Question:
I have read all the documents, I have read many stuff in stackoverflow as well as other places.
But still I cant get my foot out of this mud. I have made an app which up till now, I tested on my Nexus 5. Now as it is almost completed, I want to make it compatible with varous phones, and hence varous screen sizes.
When I tested my app on Nexus S (it is 4" / 400 x 800) everything appeared large and nothing fit in the screen as expected. So I created another layout named layout-small and adjusted the font sizes and all that. But again in Nexus S, the layout from default layout folder was used and not from the layout-small folder.
Can anyone please spend a couple of minutes to explain me this "Multiple screen sizes support" and what is the best approach to do so??
Thank you
Default layout folder :
'''
<LinearLayout xmlns:android="http://schemas.android.com/apk/res/android"
android:orientation="vertical"
android:layout_width="match_parent"
android:layout_height="match_parent"
android:padding="25sp"
android:background="#009688">
<RelativeLayout
android:layout_weight="0.5"
android:orientation="vertical"
android:layout_width="match_parent"
android:layout_height="0sp"
android:id="@+id/linear">
<TextView
android:layout_marginTop="35sp"
android:id="@+id/mission"
android:layout_width="match_parent"
android:layout_height="wrap_content"
android:text="MISSION"
android:textColor="#ffffff"
android:textSize="65sp"
android:gravity="center_horizontal"/>
<TextView
android:layout_below="@+id/mission"
android:id="@+id/notimpossible"
android:layout_width="match_parent"
android:layout_height="wrap_content"
android:text="NOT IMPOSSIBLE"
android:textColor="#ffffff"
android:textStyle="bold"
android:textSize="35sp"
android:gravity="center_horizontal"/>
</RelativeLayout>
<RelativeLayout
android:padding="10sp"
android:layout_weight="0.5"
android:layout_width="match_parent"
android:layout_height="0sp"
android:layout_below="@+id/linear">
<TextView
android:id="@+id/random_main"
android:textSize="20sp"
android:textColor="@color/white"
android:layout_width="match_parent"
android:layout_height="wrap_content"/>
</RelativeLayout>
<TextView
android:id="@+id/ahead"
android:clickable="true"
android:layout_marginBottom="35sp"
android:layout_width="wrap_content"
android:layout_height="wrap_content"
android:layout_alignParentBottom="true"
android:text="Go Ahead! "
android:textSize="23sp"
android:textColor="@drawable/text_focus_white"
android:layout_marginRight="8sp"
android:layout_gravity="right"/>
</LinearLayout>
'''
layout-small folder (with smaller font sizes and paddings)
'''
<LinearLayout xmlns:android="http://schemas.android.com/apk/res/android"
android:orientation="vertical"
android:layout_width="match_parent"
android:layout_height="match_parent"
android:padding="10sp"
android:background="#009688">
<RelativeLayout
android:layout_weight="0.5"
android:orientation="vertical"
android:layout_width="match_parent"
android:layout_height="0sp"
android:id="@+id/linear">
<TextView
android:layout_marginTop="20sp"
android:id="@+id/mission"
android:layout_width="match_parent"
android:layout_height="wrap_content"
android:text="MISSION"
android:textColor="#ffffff"
android:textSize="50sp"
android:gravity="center_horizontal"/>
<TextView
android:layout_below="@+id/mission"
android:id="@+id/notimpossible"
android:layout_width="match_parent"
android:layout_height="wrap_content"
android:text="NOT IMPOSSIBLE"
android:textColor="#ffffff"
android:textStyle="bold"
android:textSize="28sp"
android:gravity="center_horizontal"/>
</RelativeLayout>
<RelativeLayout
android:padding="8sp"
android:layout_weight="0.5"
android:layout_width="match_parent"
android:layout_height="0sp"
android:layout_below="@+id/linear">
<TextView
android:id="@+id/random_main"
android:textSize="13sp"
android:textColor="@color/white"
android:layout_width="match_parent"
android:layout_height="wrap_content"/>
</RelativeLayout>
<TextView
android:id="@+id/ahead"
android:clickable="true"
android:layout_marginBottom="25sp"
android:layout_width="wrap_content"
android:layout_height="wrap_content"
android:layout_alignParentBottom="true"
android:text="Go Ahead! "
android:textSize="19sp"
android:textColor="@drawable/text_focus_white"
android:layout_marginRight="8sp"
android:layout_gravity="right"/>
</LinearLayout>
'''
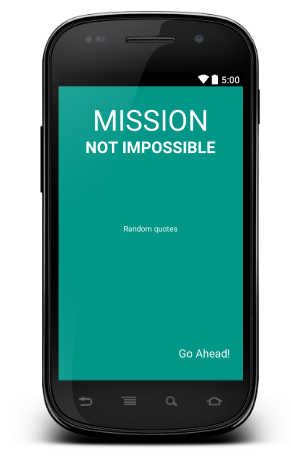
Answer: check this: <URL>
create
'''
layout-mdpi
layout-hdpi
layout-xhdpi
layout-xxhdpi
layout-xxxhdpi
'''
folders for different dpi's. For different sizes, you can use
'''
layout-small (for small size phones)
layout-normal (for normal size phones)
layout-large (for 7 inch tablets)
layout-xlarge (for 10 inch tablets)
'''
and also use like
'''
layout-large-hdpi
layout-large-mdpi
layout-xlarge-hdpi
layout-xlarge-mdpi
'''
for nexus S you neet to use layout-normal or layout-hdpi